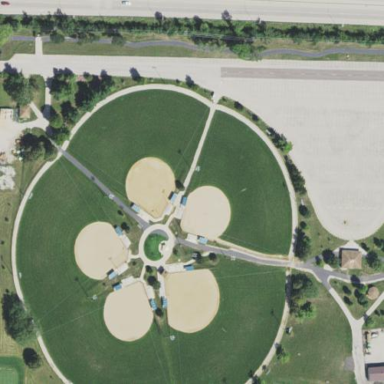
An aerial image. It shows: Baseball pitch for leisure land activities.